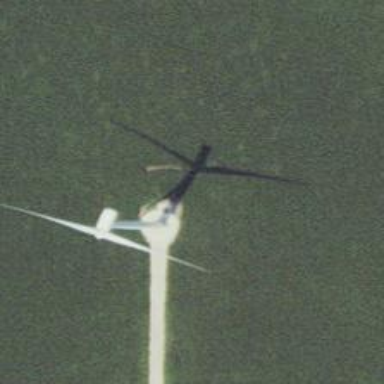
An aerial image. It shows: Wind generator with horizontal axis. The generator is wind turbine.